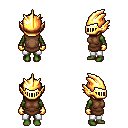
a pixel art fantasy rpg character, female body template, orc, green skin, brown tunic, white pants, brown pixie cut hairstyle, gold helm, gold gloves, four views (front, back, left, right), 2x2 character sprite sheet, small pixel art, hard edges, no anti-aliasing